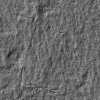
Atmospheric dust classification: not_dusty